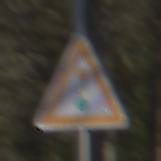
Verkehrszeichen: Lichtzeichenanlage
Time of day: MorningAfternoon
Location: Outdoor (Nature)
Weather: Clear
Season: Winter
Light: Natural